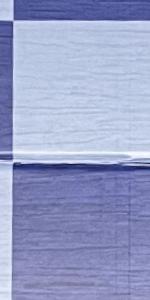
Label: Empty